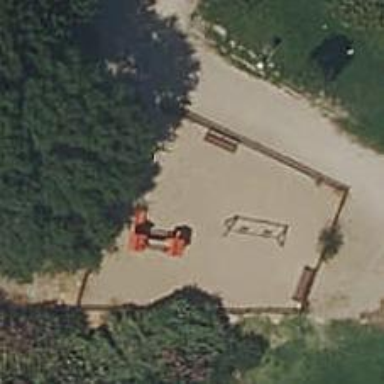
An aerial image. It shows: Playground area for leisure activities on the land.